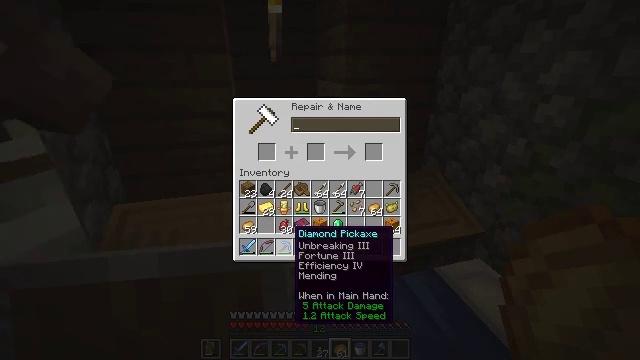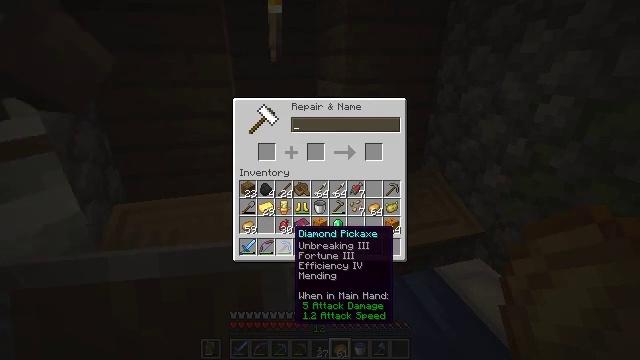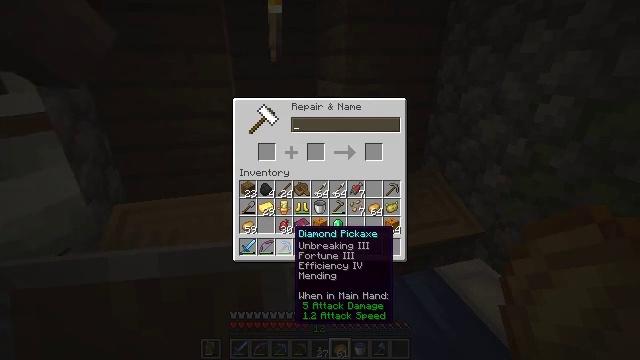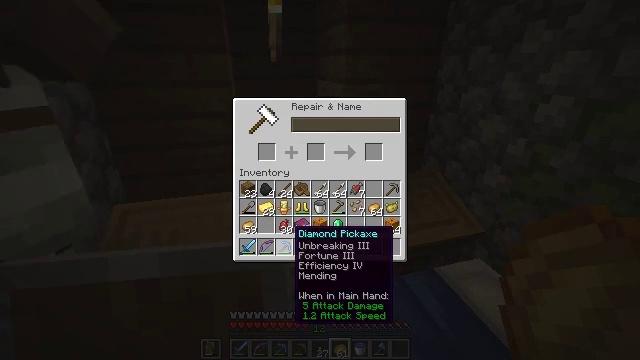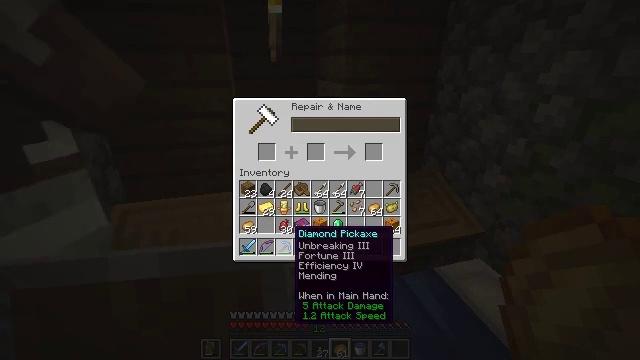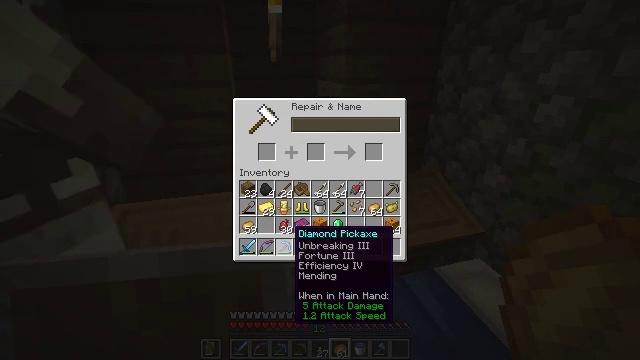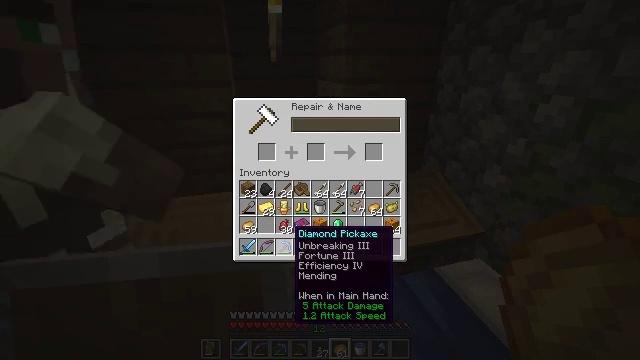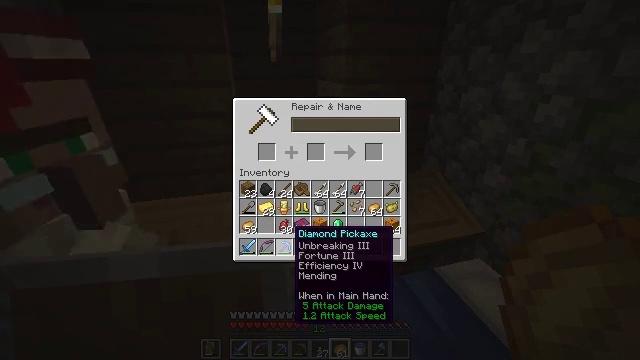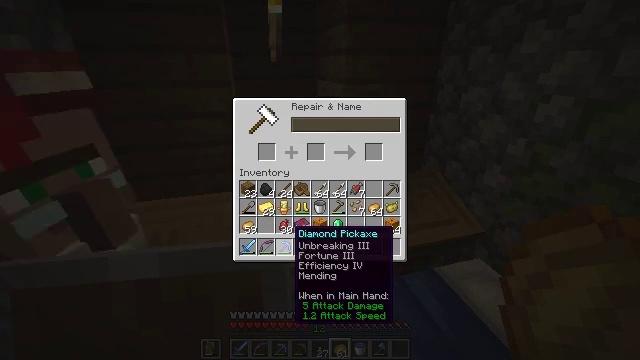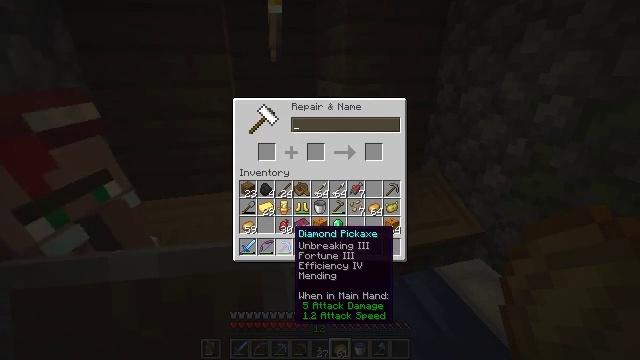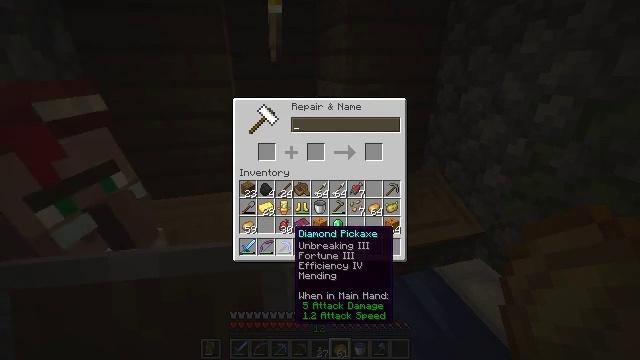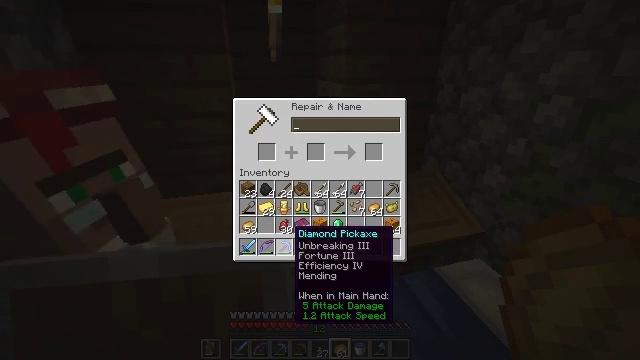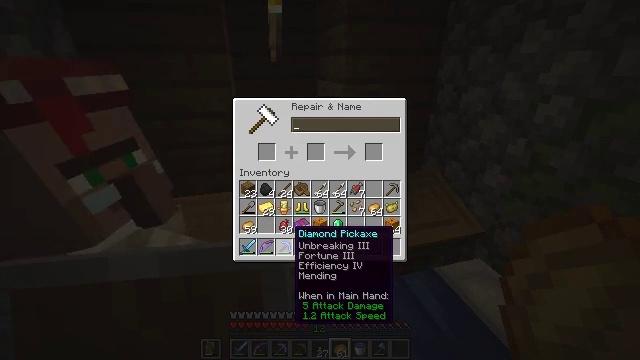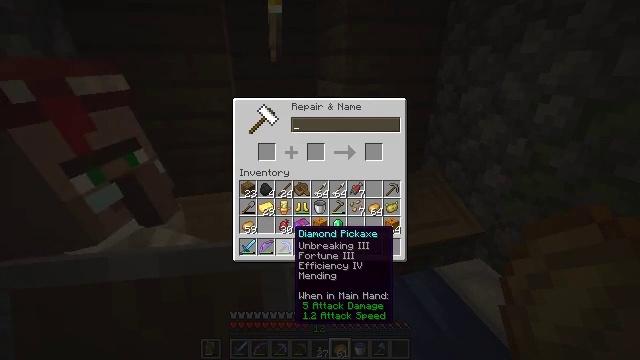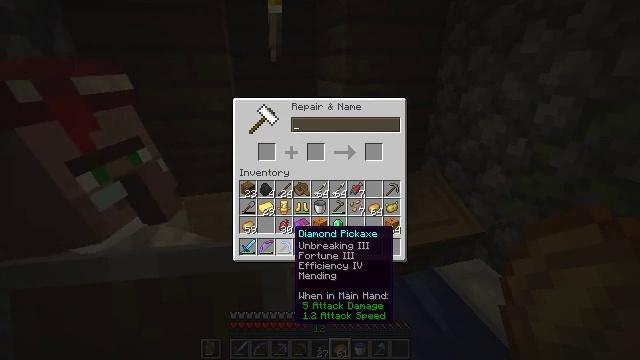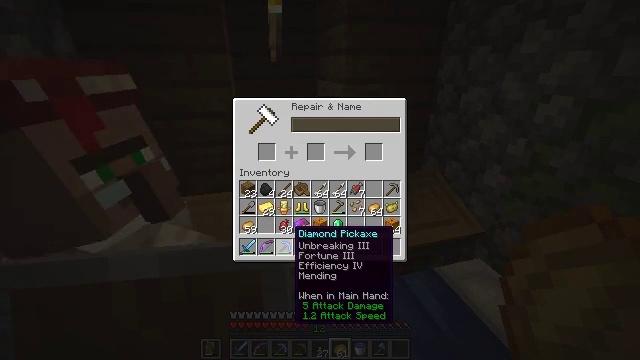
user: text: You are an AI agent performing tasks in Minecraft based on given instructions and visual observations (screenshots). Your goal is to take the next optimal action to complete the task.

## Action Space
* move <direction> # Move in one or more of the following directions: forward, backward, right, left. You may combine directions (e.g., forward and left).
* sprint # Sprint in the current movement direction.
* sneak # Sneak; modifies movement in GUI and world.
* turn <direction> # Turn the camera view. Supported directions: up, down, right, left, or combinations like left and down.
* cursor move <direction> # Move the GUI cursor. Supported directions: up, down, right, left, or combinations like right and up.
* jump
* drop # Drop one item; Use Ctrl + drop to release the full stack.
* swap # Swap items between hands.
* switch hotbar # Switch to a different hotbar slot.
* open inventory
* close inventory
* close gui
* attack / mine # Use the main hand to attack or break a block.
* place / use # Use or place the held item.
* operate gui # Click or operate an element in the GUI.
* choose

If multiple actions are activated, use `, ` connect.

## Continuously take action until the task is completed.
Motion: motion action
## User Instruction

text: Combine melon slices to craft a melon.
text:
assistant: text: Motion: no_op
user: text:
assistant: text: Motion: no_op
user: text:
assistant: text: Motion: no_op
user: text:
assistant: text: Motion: no_op
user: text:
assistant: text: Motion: no_op
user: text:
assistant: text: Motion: no_op
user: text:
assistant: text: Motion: no_op
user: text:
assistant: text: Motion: no_op
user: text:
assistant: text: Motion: no_op
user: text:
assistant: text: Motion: no_op
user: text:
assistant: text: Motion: no_op
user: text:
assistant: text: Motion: no_op
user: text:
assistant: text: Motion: no_op
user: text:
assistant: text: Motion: no_op
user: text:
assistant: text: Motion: no_op
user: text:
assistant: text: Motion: no_op
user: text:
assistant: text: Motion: no_op
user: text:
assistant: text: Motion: no_op
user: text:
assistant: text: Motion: no_op
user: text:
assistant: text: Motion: no_op
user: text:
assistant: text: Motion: no_op
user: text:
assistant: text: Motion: no_op
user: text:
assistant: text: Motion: no_op
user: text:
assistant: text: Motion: no_op
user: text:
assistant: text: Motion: no_op
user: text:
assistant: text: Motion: no_op
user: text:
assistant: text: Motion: no_op
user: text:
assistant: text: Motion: no_op
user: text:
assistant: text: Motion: no_op
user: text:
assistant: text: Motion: no_op